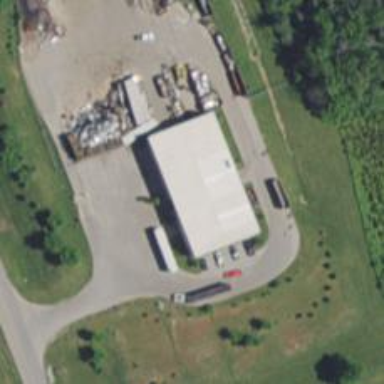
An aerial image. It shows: Building used as recycling center.